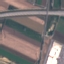
Label: Highway